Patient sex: M
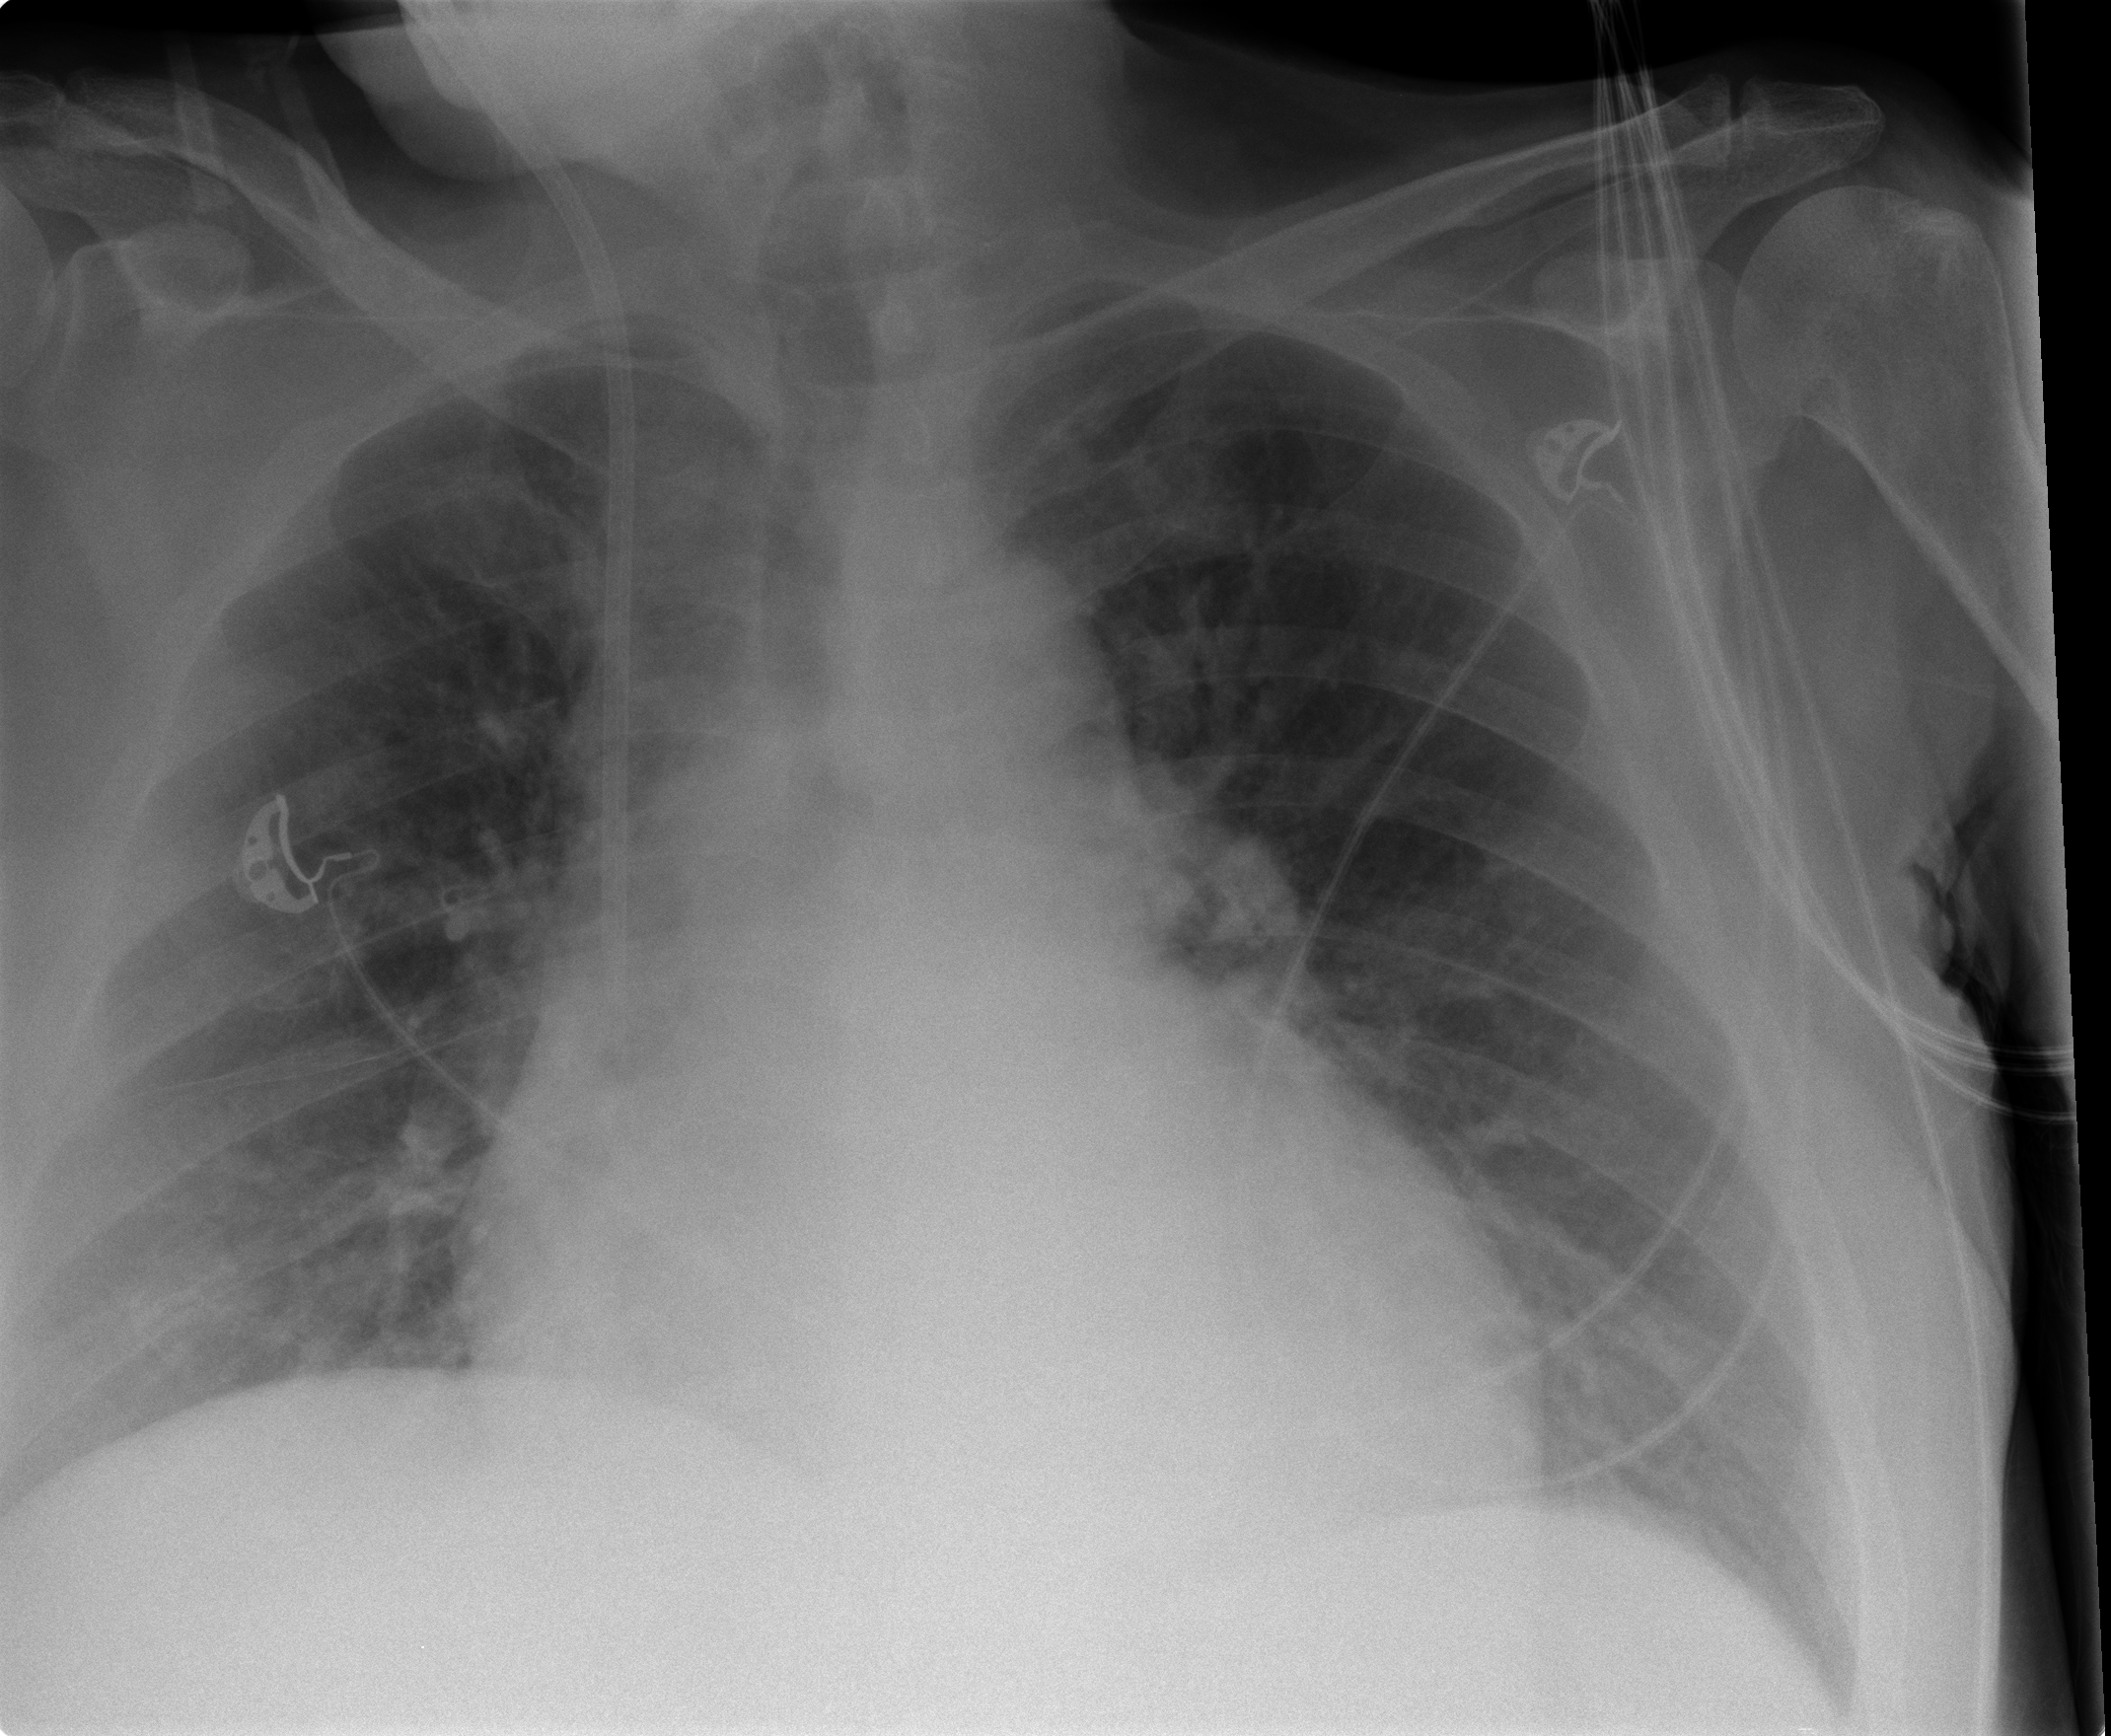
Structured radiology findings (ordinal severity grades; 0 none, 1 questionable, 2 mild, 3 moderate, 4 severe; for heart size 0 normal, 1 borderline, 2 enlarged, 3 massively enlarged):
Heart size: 3
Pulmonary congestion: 1
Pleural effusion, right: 0
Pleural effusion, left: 0
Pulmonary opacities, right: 0
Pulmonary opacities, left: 0
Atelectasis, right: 0
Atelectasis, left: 0